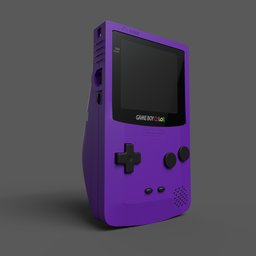
Label: electronics